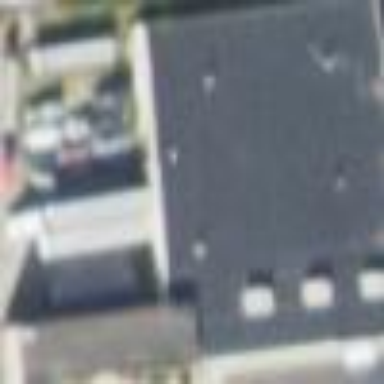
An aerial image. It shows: Commercial building.